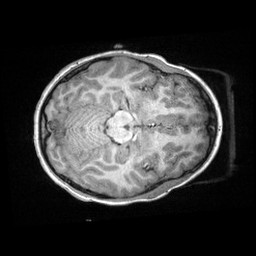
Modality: T1w
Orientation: axial
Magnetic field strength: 3 T